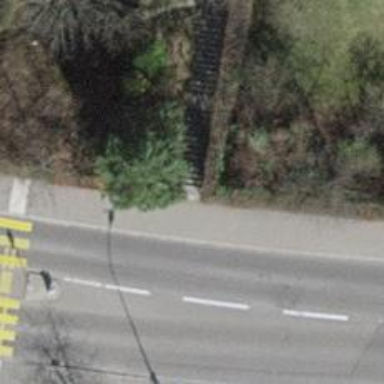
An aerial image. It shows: Set of steps on the road.